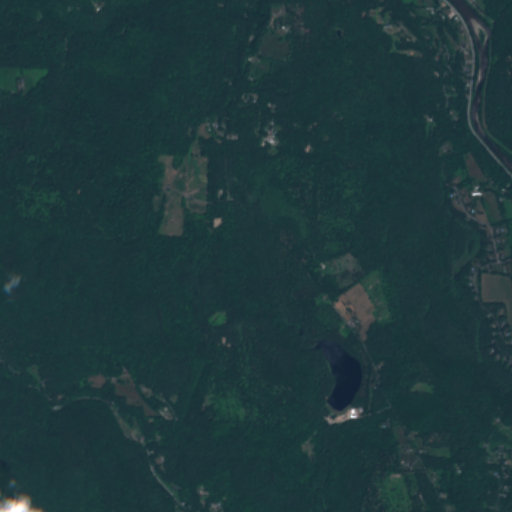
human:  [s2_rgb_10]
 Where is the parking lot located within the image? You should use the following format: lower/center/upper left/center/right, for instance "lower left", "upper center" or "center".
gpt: The parking lot is located in the upper right of the image.
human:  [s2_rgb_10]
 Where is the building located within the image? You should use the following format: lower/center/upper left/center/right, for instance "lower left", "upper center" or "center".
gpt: The building is located in the right of the image.
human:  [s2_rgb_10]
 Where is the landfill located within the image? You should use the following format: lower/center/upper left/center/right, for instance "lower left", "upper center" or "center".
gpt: There is no landfill in the image.